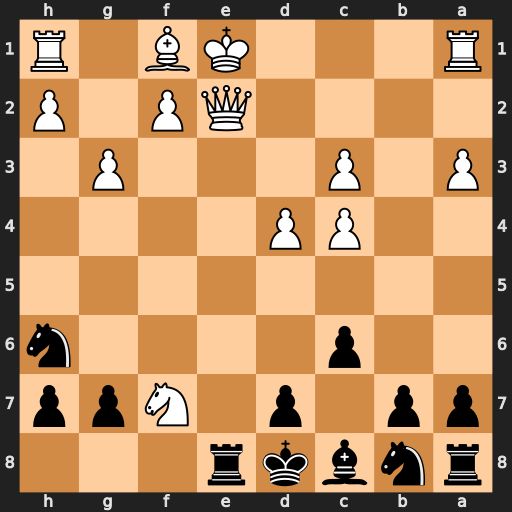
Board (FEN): rnbkr3/pp1p1Npp/2p4n/8/2PP4/P1P3P1/4QP1P/R3KB1R
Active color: b
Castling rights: KQ
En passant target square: -
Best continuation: Nxf7 O-O-O Rxe2